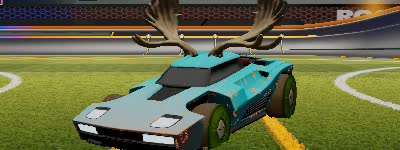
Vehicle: breakout